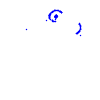
Particle: proton